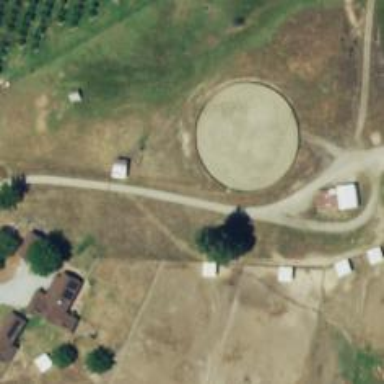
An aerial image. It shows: Storage tank that is man-made.